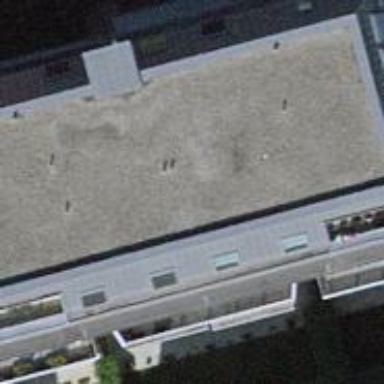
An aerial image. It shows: Hipped roof on apartment building.